Field crop: tomato
Growth stage: 1
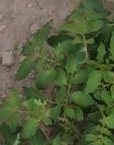
Species: tomato